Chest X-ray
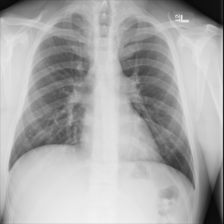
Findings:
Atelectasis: negative
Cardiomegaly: negative
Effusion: negative
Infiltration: negative
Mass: negative
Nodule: positive
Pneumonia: negative
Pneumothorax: negative
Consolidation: negative
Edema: negative
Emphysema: negative
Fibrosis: negative
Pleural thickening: negative
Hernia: negative